Brain MRI, t2w sequence, axial 2D slice.
Patient: age 40, sex F, weight 78 kg, height 1.78 m
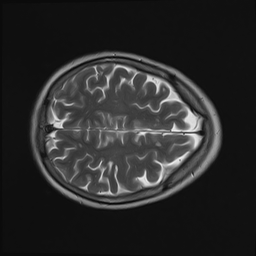